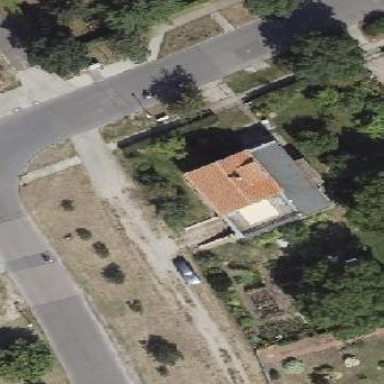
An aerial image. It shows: Gabled roofed house.